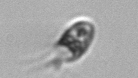
Label: Balanion